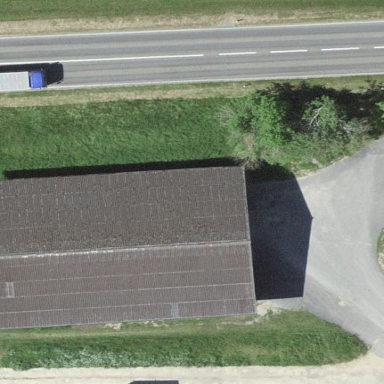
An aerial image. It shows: Warehouse.